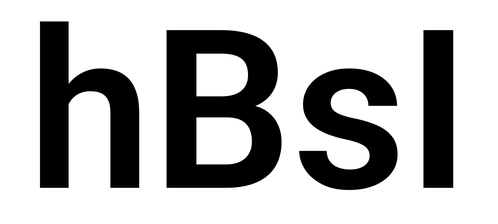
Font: Roboto_SemiBold